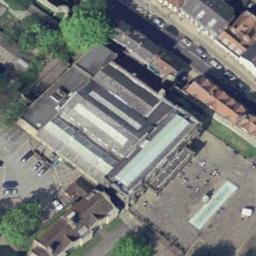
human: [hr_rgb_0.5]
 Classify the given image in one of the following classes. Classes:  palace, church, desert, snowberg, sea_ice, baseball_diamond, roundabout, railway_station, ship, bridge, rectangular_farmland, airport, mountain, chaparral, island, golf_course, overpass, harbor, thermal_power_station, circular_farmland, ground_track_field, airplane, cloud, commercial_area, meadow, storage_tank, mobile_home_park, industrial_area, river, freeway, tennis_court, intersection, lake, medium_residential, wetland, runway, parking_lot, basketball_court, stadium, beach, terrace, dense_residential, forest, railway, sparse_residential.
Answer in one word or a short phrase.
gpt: church